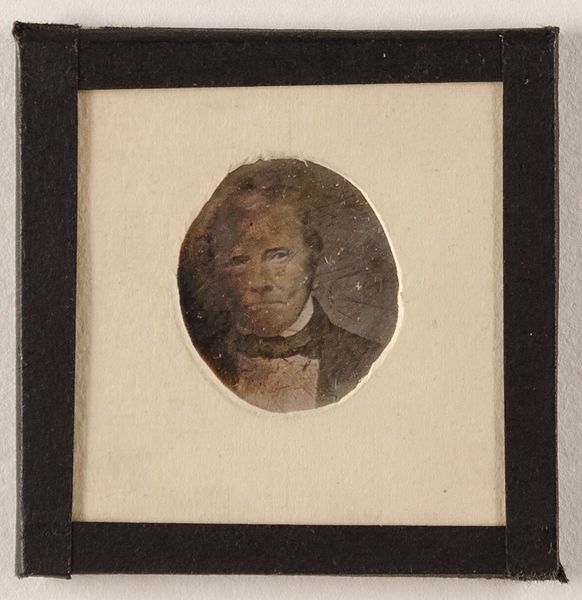
Titel: Unbekannter Mann
Standort: Hamburg
Institution: Museum für Kunst und Gewerbe Hamburg
Schlagwörter: mann, foto, fotografie, photographie, photo, halbprofil, lichtbild, daguerreotypie, bildwerke, angewandte und bildende kunst, hessische systematik, porträtfotografie, porträtphotographie